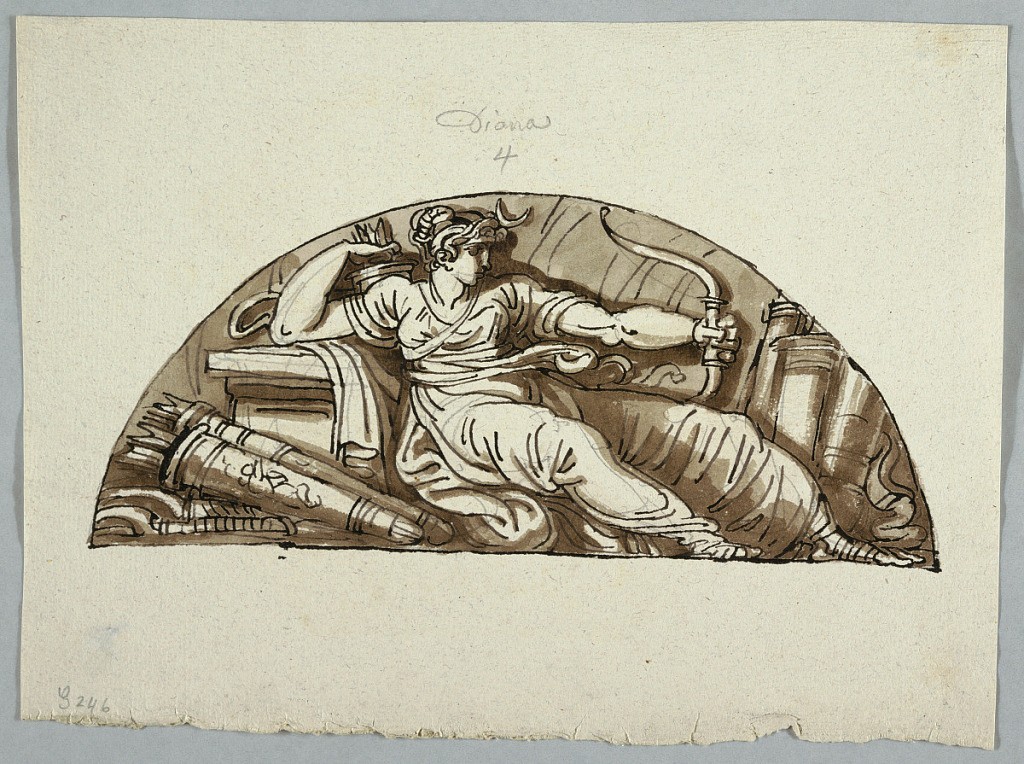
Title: Drawing
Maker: Felice Giani, Italian, 1758–1823
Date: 1810-1822
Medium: Pencil. Pen, ink. Brush, bistre. Rough greyish paper.
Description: Horizontal Rectangle. Shown sitting, turned toward right, she holds the bow in the left hand. The right hand grasps at an arrow in the quiver other back. Other quivers lie at left and stand at right.